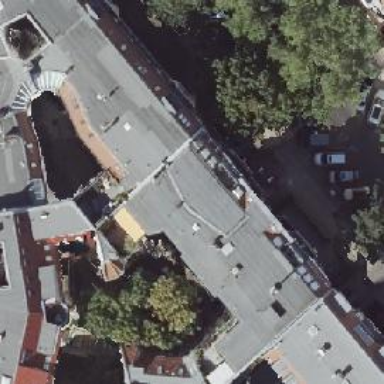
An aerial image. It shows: Restaurant.